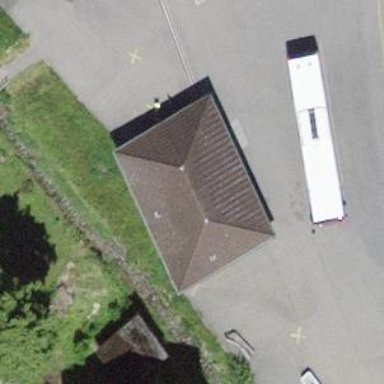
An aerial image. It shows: Toilets are available here.